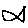
Label: fish